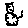
Label: cat